Field crop: maize
Growth stage: 2
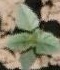
Species: datura